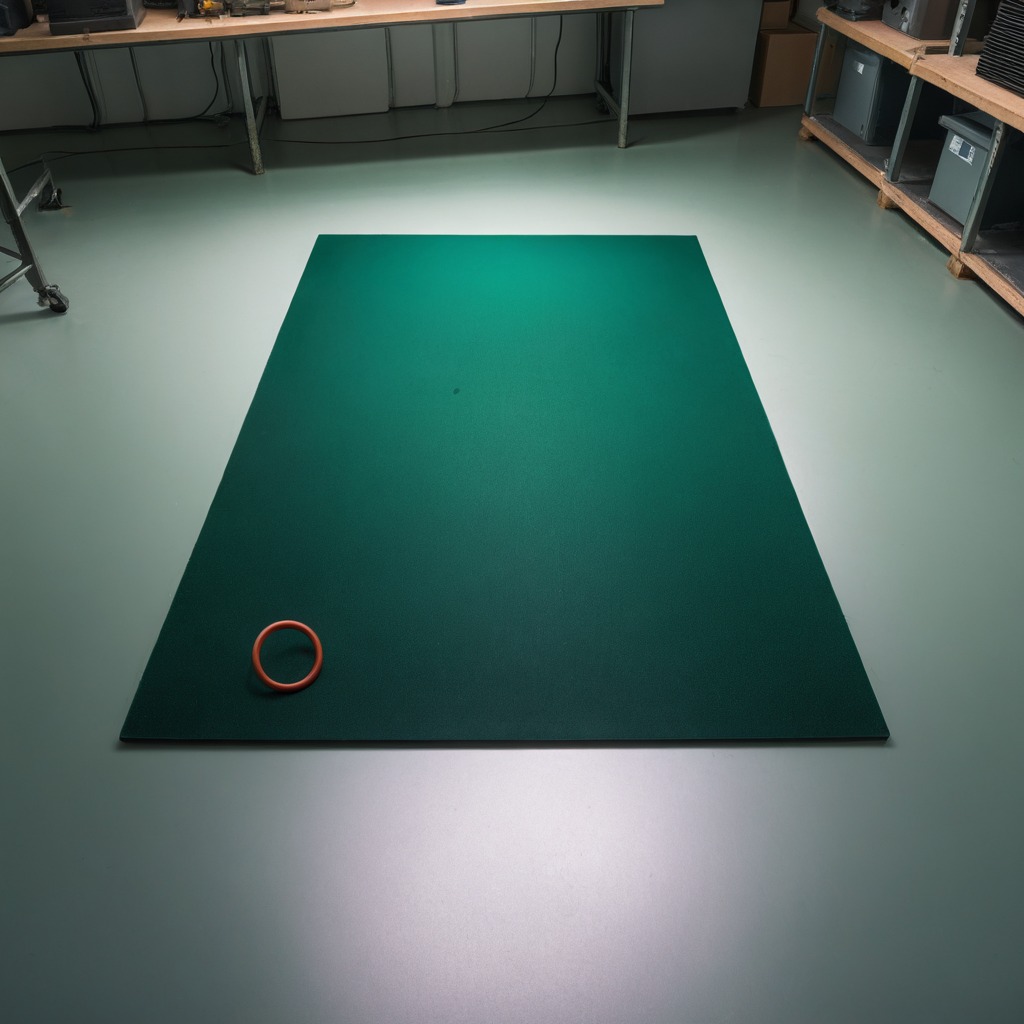
A rubber O-ring lying on a clean granite tabletop inside a workshop under bright overhead lighting crisp shadows high clarity worn but beneath the mat